Field crop: maize
Growth stage: 2
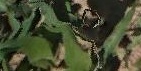
Species: maize